Field crop: maize
Growth stage: 1
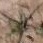
Species: salsola